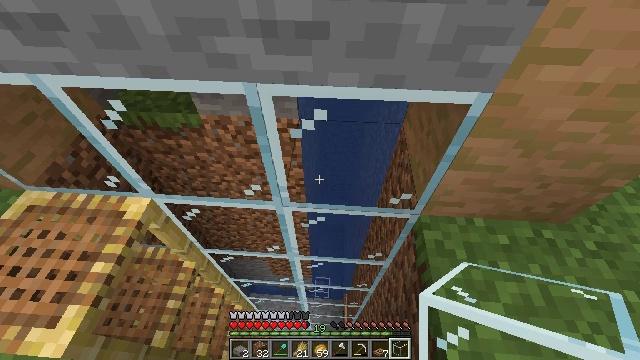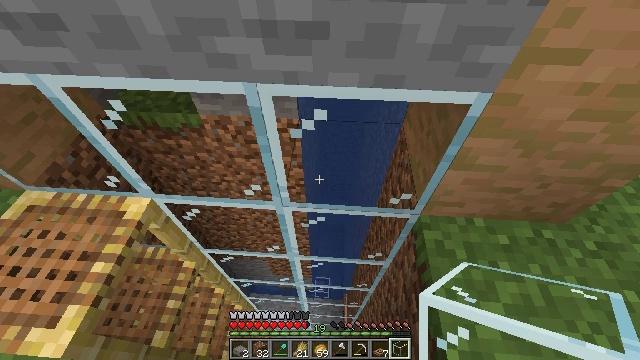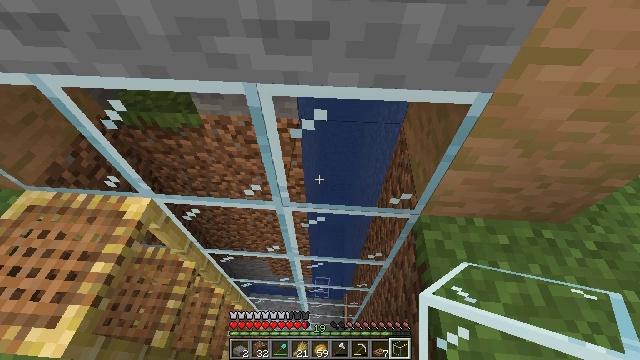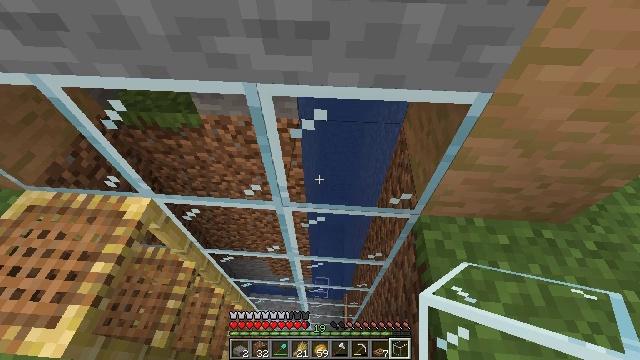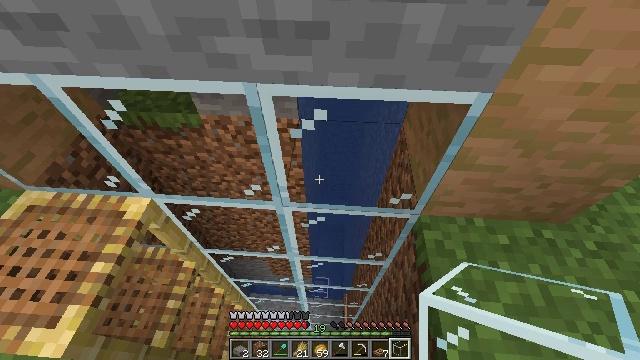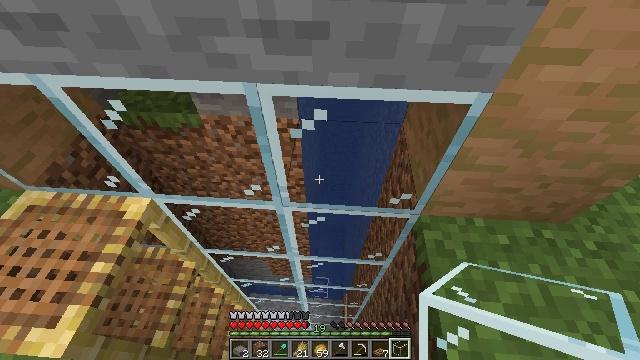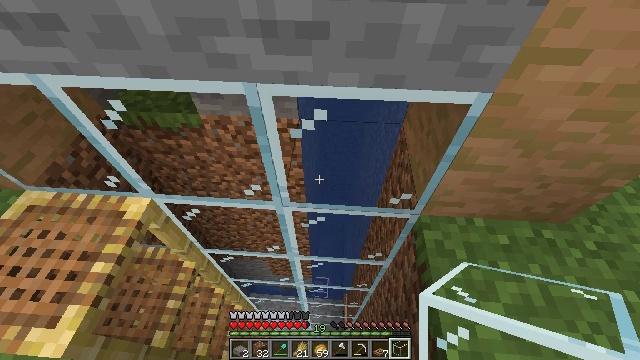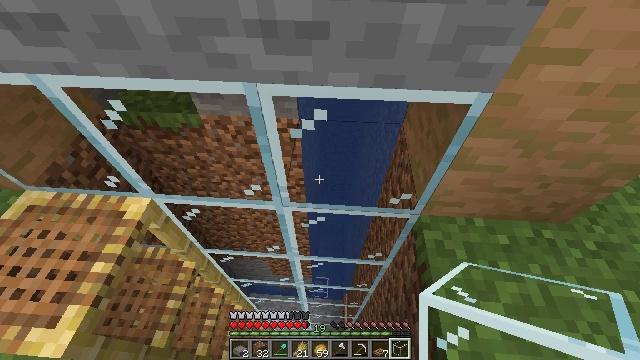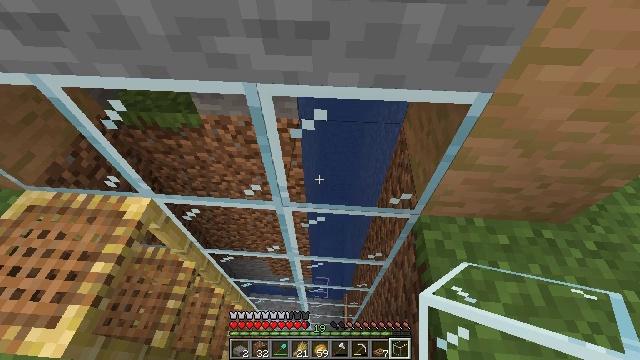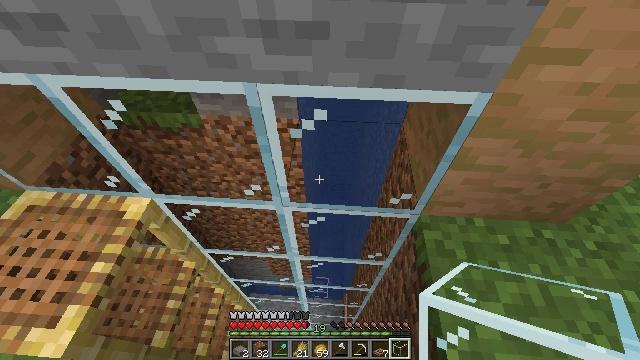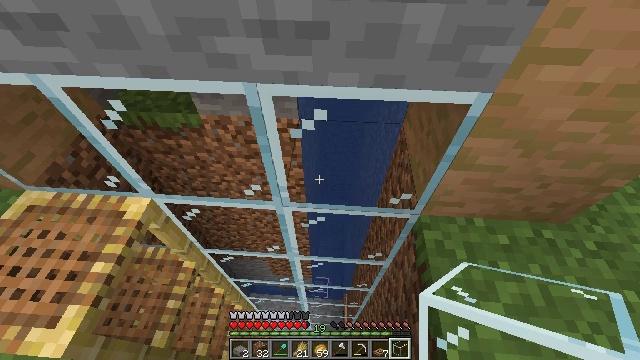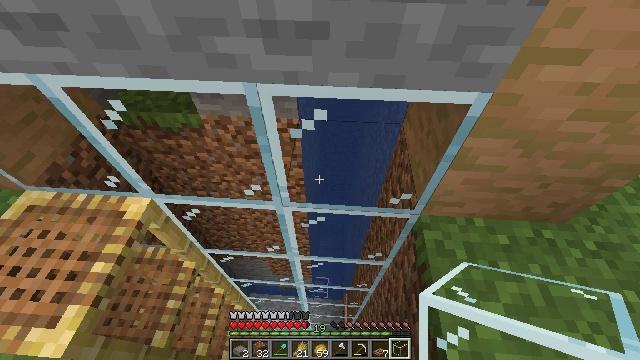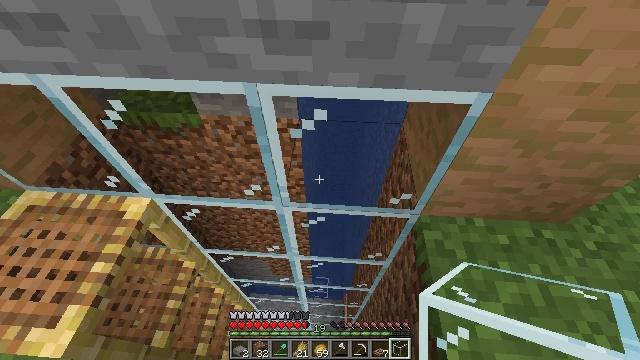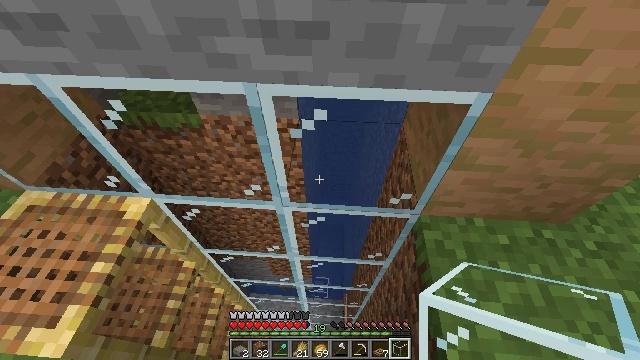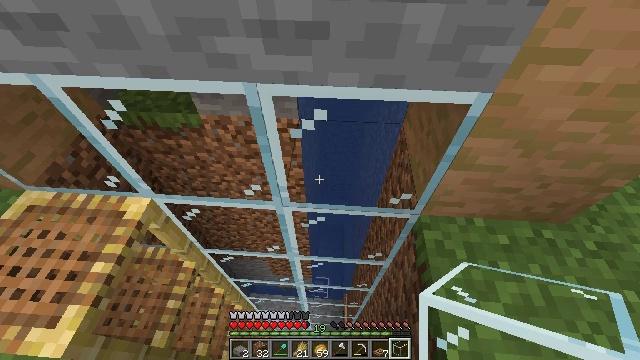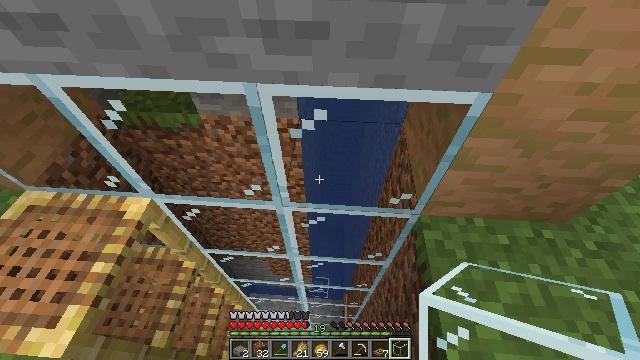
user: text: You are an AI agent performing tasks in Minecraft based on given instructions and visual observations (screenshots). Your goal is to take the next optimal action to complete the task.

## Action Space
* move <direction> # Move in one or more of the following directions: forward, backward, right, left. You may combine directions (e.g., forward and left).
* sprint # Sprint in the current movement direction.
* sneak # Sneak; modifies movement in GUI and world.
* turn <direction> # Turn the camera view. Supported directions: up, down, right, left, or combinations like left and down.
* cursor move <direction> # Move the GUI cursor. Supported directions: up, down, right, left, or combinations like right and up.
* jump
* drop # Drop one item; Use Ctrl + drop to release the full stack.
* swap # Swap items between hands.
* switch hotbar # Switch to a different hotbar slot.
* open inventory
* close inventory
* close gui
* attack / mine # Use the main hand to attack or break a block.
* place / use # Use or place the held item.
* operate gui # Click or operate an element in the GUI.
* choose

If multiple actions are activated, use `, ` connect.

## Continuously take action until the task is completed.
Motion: motion action
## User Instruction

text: Create a jungle sign in the crafting grid.
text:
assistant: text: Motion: no_op
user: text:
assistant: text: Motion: no_op
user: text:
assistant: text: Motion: no_op
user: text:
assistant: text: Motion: no_op
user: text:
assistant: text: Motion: no_op
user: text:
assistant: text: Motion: no_op
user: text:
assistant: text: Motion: no_op
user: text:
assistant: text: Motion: no_op
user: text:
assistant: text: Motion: no_op
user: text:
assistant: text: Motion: no_op
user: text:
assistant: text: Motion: no_op
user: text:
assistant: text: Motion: no_op
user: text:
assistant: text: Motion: no_op
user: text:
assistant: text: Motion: no_op
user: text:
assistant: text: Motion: no_op
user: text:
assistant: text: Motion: no_op
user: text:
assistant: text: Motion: no_op
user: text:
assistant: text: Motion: no_op
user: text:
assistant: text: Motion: no_op
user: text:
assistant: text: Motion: no_op
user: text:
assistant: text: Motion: no_op
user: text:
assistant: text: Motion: no_op
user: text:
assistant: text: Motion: no_op
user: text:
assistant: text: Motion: no_op
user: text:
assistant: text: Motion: no_op
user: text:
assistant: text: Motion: no_op
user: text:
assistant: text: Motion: no_op
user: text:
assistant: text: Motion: no_op
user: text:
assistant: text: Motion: no_op
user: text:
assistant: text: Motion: no_op